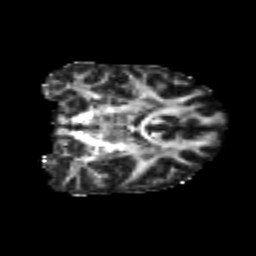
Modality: FA
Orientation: coronal
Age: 24
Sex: female
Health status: healthy
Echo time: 0.074 s